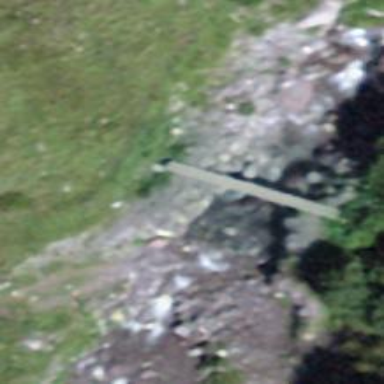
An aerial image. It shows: Path on bridge.